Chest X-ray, PA view. Patient: 19 years old, sex F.
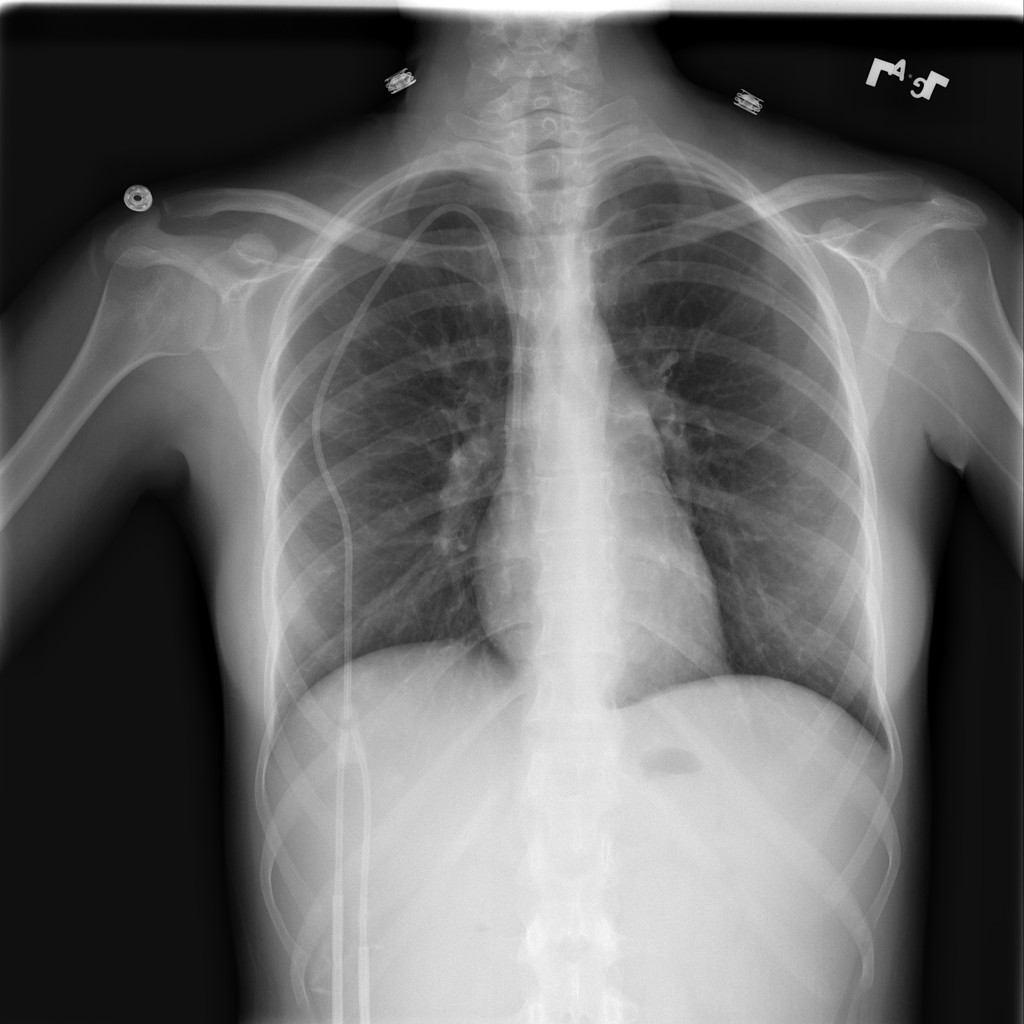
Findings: No Finding